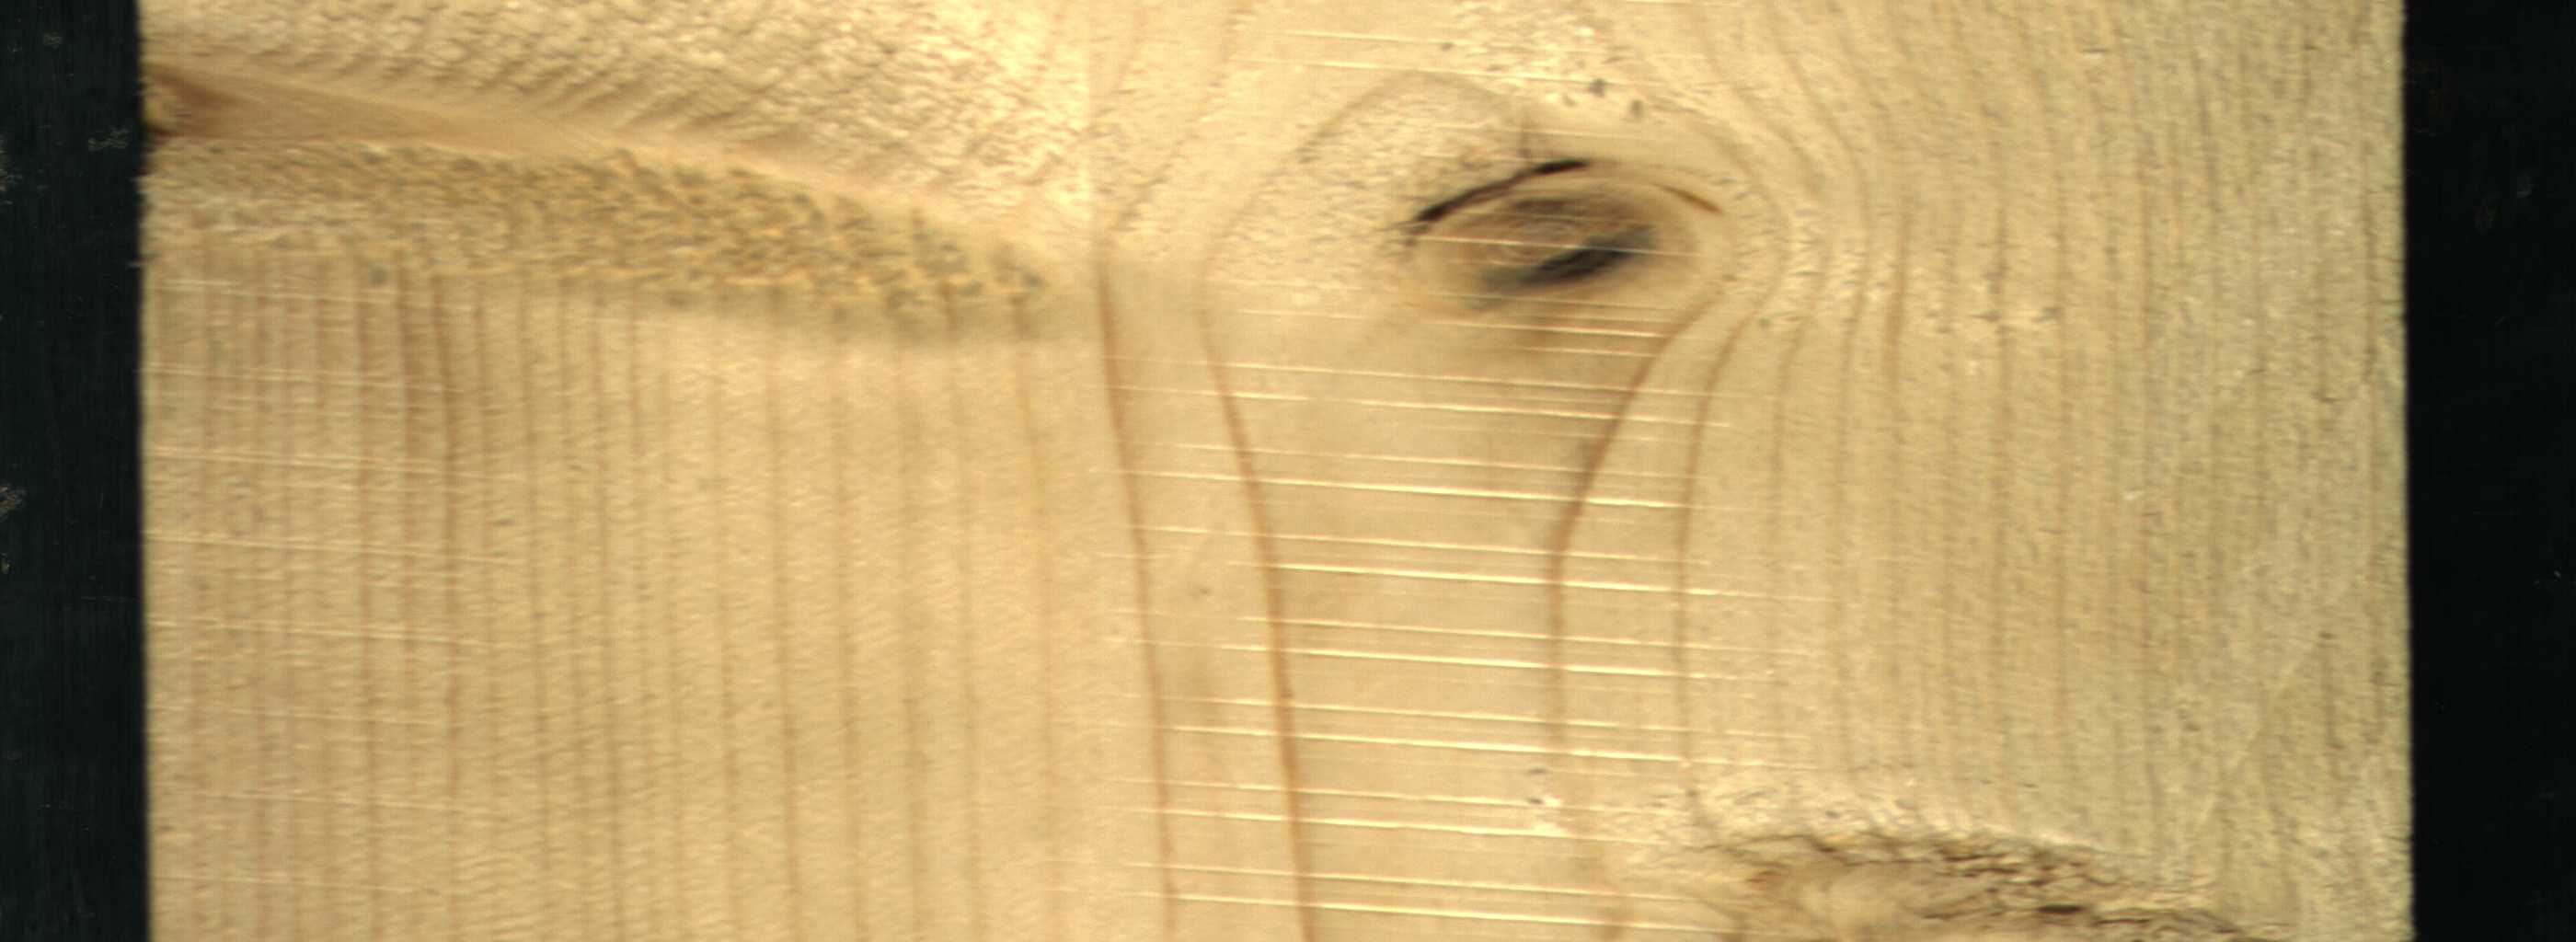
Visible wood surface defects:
Dead_Knot
Live_Knot
Live_Knot